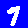
Digit: 7